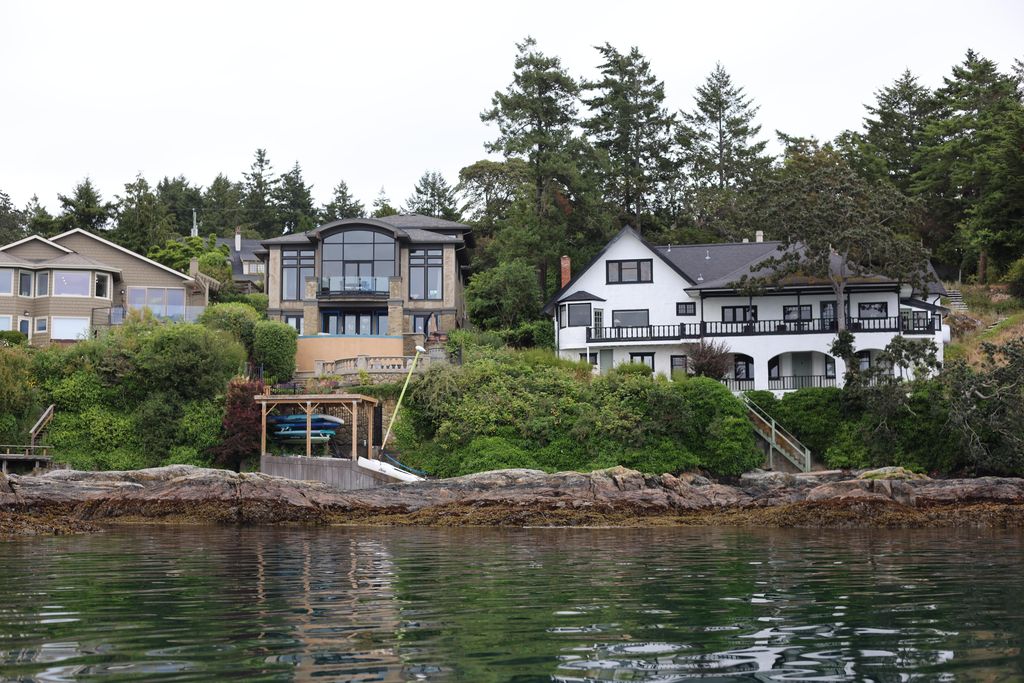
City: victoria